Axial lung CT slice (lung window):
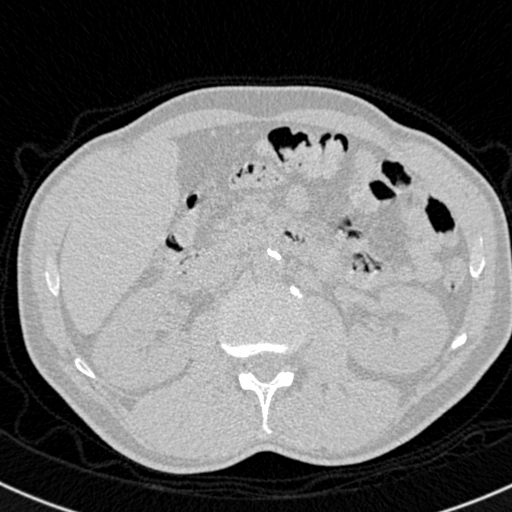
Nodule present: no